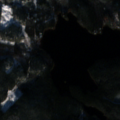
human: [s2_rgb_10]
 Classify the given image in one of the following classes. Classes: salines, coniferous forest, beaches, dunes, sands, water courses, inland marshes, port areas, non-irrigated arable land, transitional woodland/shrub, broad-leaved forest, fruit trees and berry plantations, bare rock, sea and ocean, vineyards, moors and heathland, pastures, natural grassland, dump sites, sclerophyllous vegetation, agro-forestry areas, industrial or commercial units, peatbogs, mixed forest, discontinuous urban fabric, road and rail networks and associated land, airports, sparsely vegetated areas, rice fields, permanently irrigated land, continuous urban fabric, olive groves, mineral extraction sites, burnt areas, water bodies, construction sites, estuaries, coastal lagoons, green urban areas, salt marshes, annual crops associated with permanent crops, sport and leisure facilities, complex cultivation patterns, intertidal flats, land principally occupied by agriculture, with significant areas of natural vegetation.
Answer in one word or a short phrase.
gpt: coniferous forest, mixed forest, transitional woodland/shrub, water bodies